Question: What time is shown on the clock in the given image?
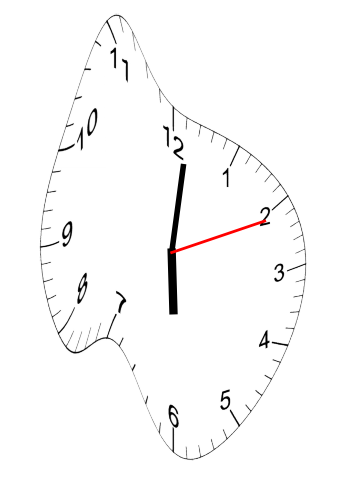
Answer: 06:01:11